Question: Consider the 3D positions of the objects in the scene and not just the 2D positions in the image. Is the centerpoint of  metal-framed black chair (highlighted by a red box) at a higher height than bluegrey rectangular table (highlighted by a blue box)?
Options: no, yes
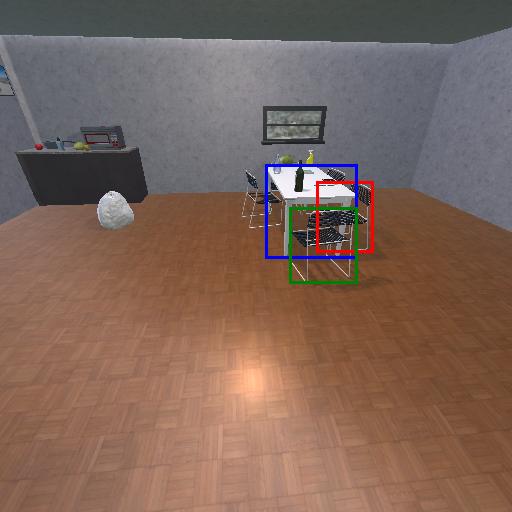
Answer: no